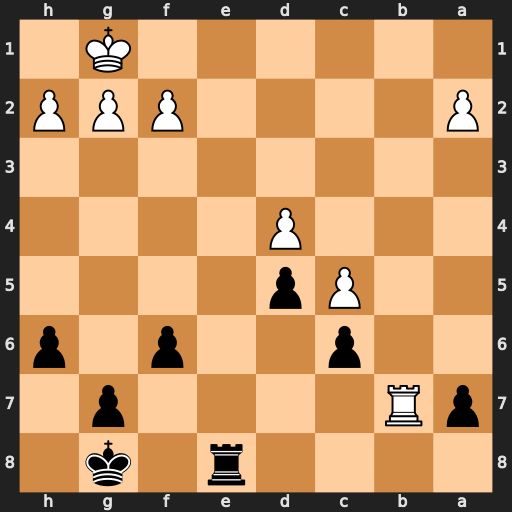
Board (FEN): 4r1k1/pR4p1/2p2p1p/2Pp4/3P4/8/P4PPP/6K1
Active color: b
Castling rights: -
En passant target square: -
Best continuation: Re1#